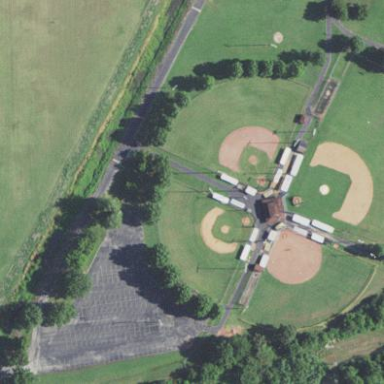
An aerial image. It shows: Baseball pitch for leisure land.